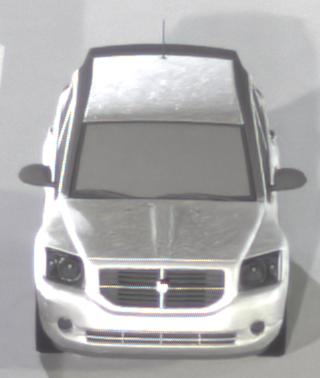
Make: Dodge
Model: Caliber 1.8
Detailed model: Caliber
Model produced from: 2006/06
Model produced until: 2009/03
Doors: 5
Color: white
Road condition: dry road
Daytime: night
Contrast: high contrast